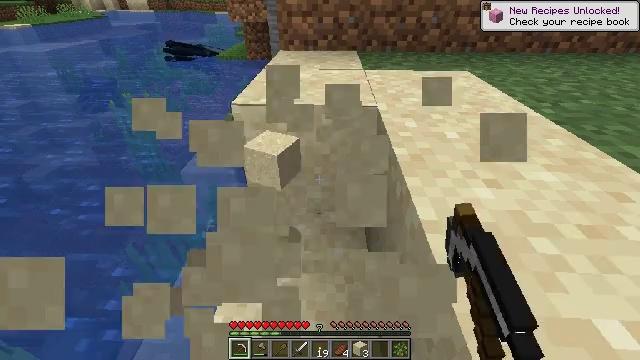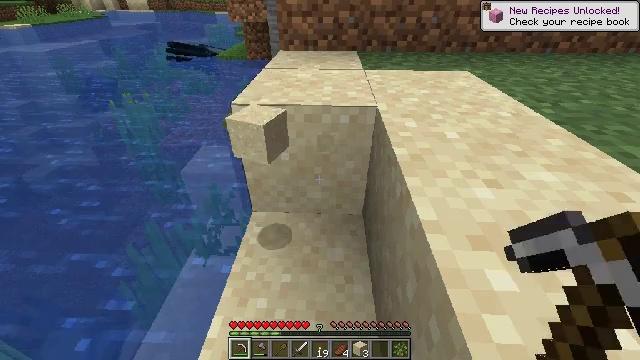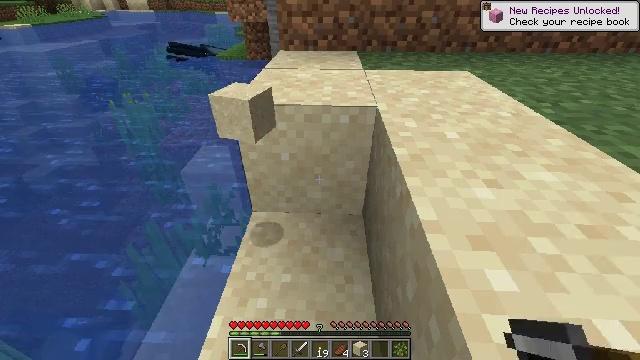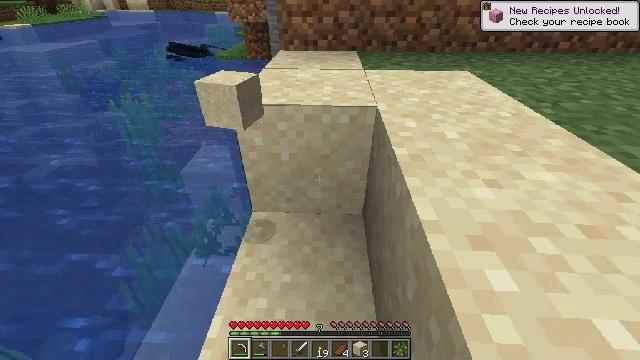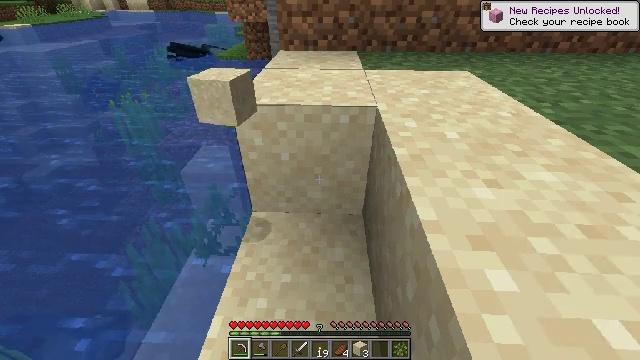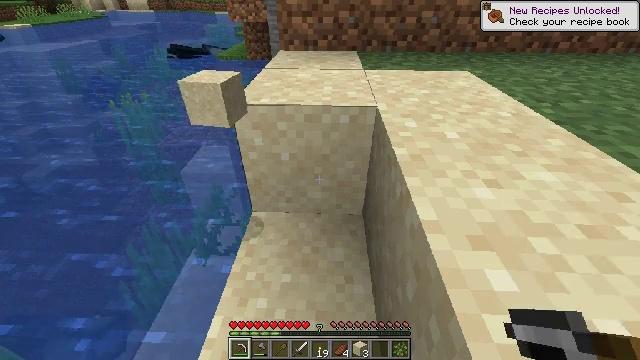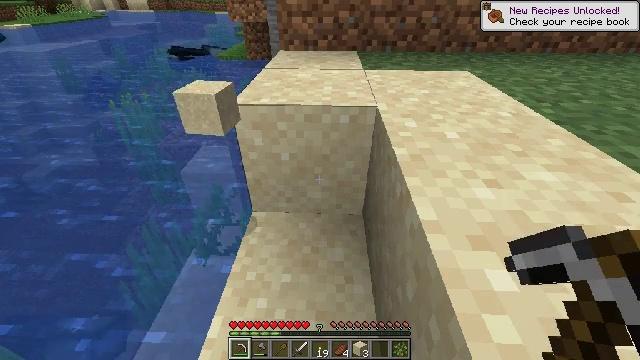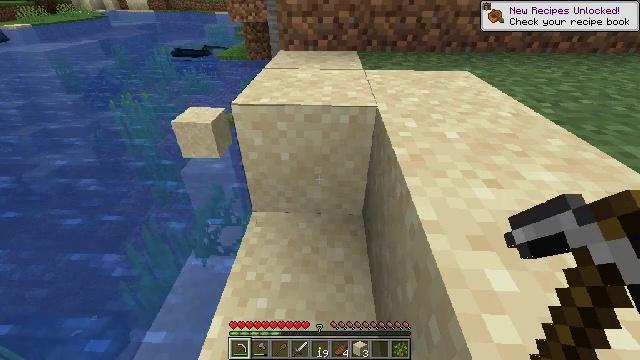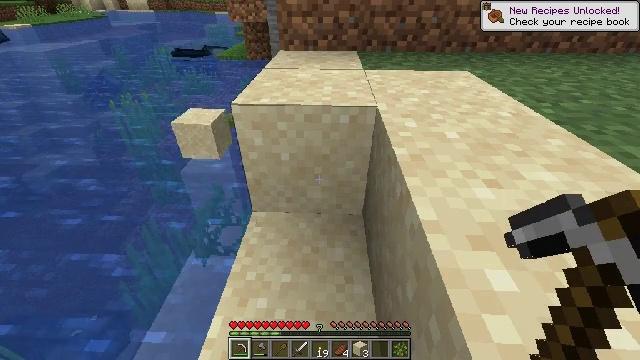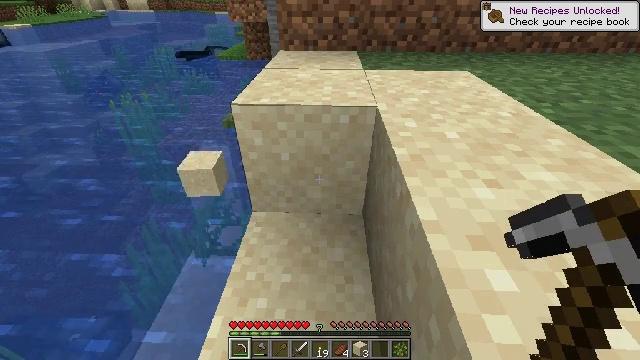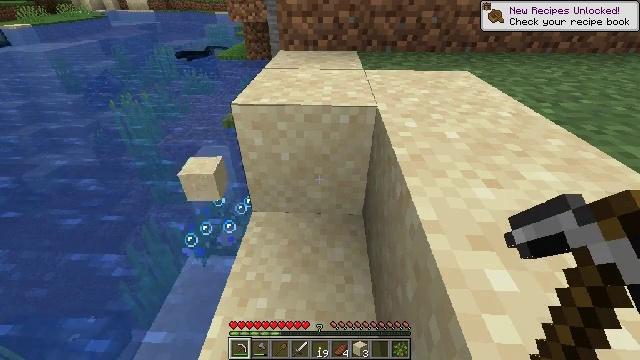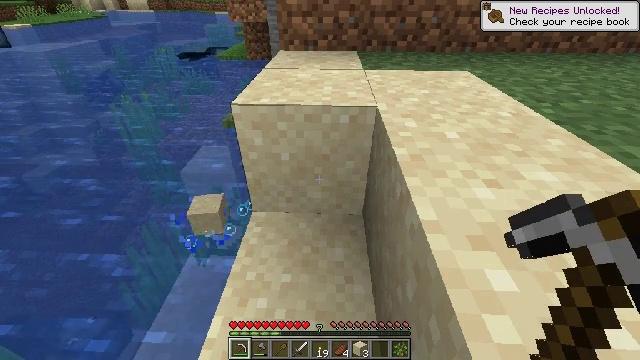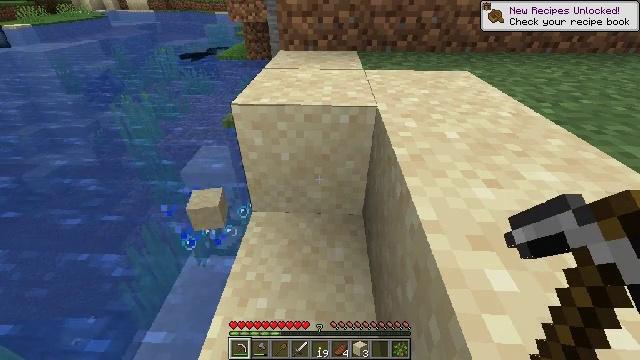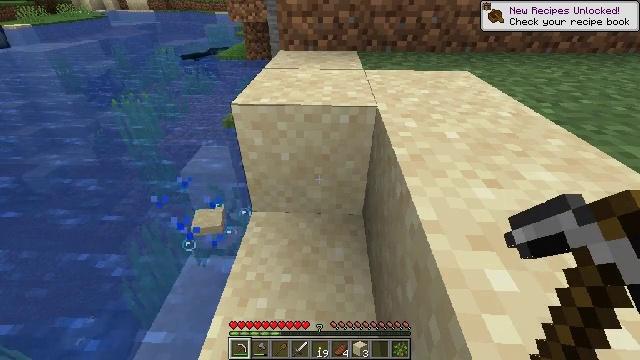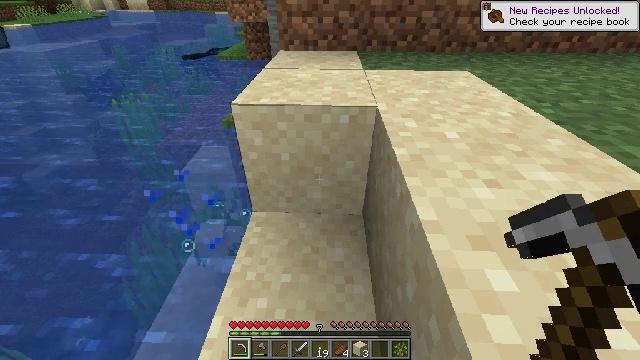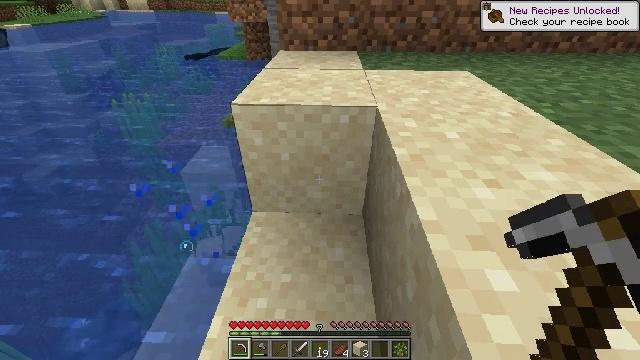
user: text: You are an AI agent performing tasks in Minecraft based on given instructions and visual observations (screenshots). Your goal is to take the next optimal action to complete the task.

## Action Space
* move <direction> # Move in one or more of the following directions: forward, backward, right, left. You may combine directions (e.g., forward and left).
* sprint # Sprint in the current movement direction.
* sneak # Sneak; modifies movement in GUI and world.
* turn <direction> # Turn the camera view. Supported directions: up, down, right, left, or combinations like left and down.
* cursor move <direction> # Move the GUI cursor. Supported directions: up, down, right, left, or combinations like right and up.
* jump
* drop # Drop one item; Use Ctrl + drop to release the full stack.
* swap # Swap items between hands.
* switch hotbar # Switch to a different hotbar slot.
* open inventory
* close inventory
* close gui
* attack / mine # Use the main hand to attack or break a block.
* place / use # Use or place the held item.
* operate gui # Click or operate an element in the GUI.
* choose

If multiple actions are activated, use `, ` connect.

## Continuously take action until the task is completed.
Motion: motion action
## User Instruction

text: Collect sand to make glass.
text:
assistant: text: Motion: no_op
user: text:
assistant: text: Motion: no_op
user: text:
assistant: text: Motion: no_op
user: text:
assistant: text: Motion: no_op
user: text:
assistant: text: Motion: no_op
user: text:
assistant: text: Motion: no_op
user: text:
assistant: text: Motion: no_op
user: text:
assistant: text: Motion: no_op
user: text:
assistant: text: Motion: no_op
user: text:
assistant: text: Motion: no_op
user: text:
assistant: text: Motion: no_op
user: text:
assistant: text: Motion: no_op
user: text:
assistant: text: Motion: no_op
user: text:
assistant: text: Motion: no_op
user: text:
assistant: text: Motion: no_op
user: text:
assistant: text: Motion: no_op
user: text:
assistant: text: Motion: no_op
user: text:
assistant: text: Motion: no_op
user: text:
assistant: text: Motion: no_op
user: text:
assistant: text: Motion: switch to hotbar 3
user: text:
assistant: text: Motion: switch to hotbar 3
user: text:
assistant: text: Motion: no_op
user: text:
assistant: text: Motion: no_op
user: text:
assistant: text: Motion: no_op
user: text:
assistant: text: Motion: no_op
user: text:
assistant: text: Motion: no_op
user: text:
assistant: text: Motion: no_op
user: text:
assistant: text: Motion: no_op
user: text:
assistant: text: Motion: no_op
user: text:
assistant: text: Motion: no_op